Question: The picture describes a maze problem, where green is the starting position and red is the end point. Find the length of the shortest path.
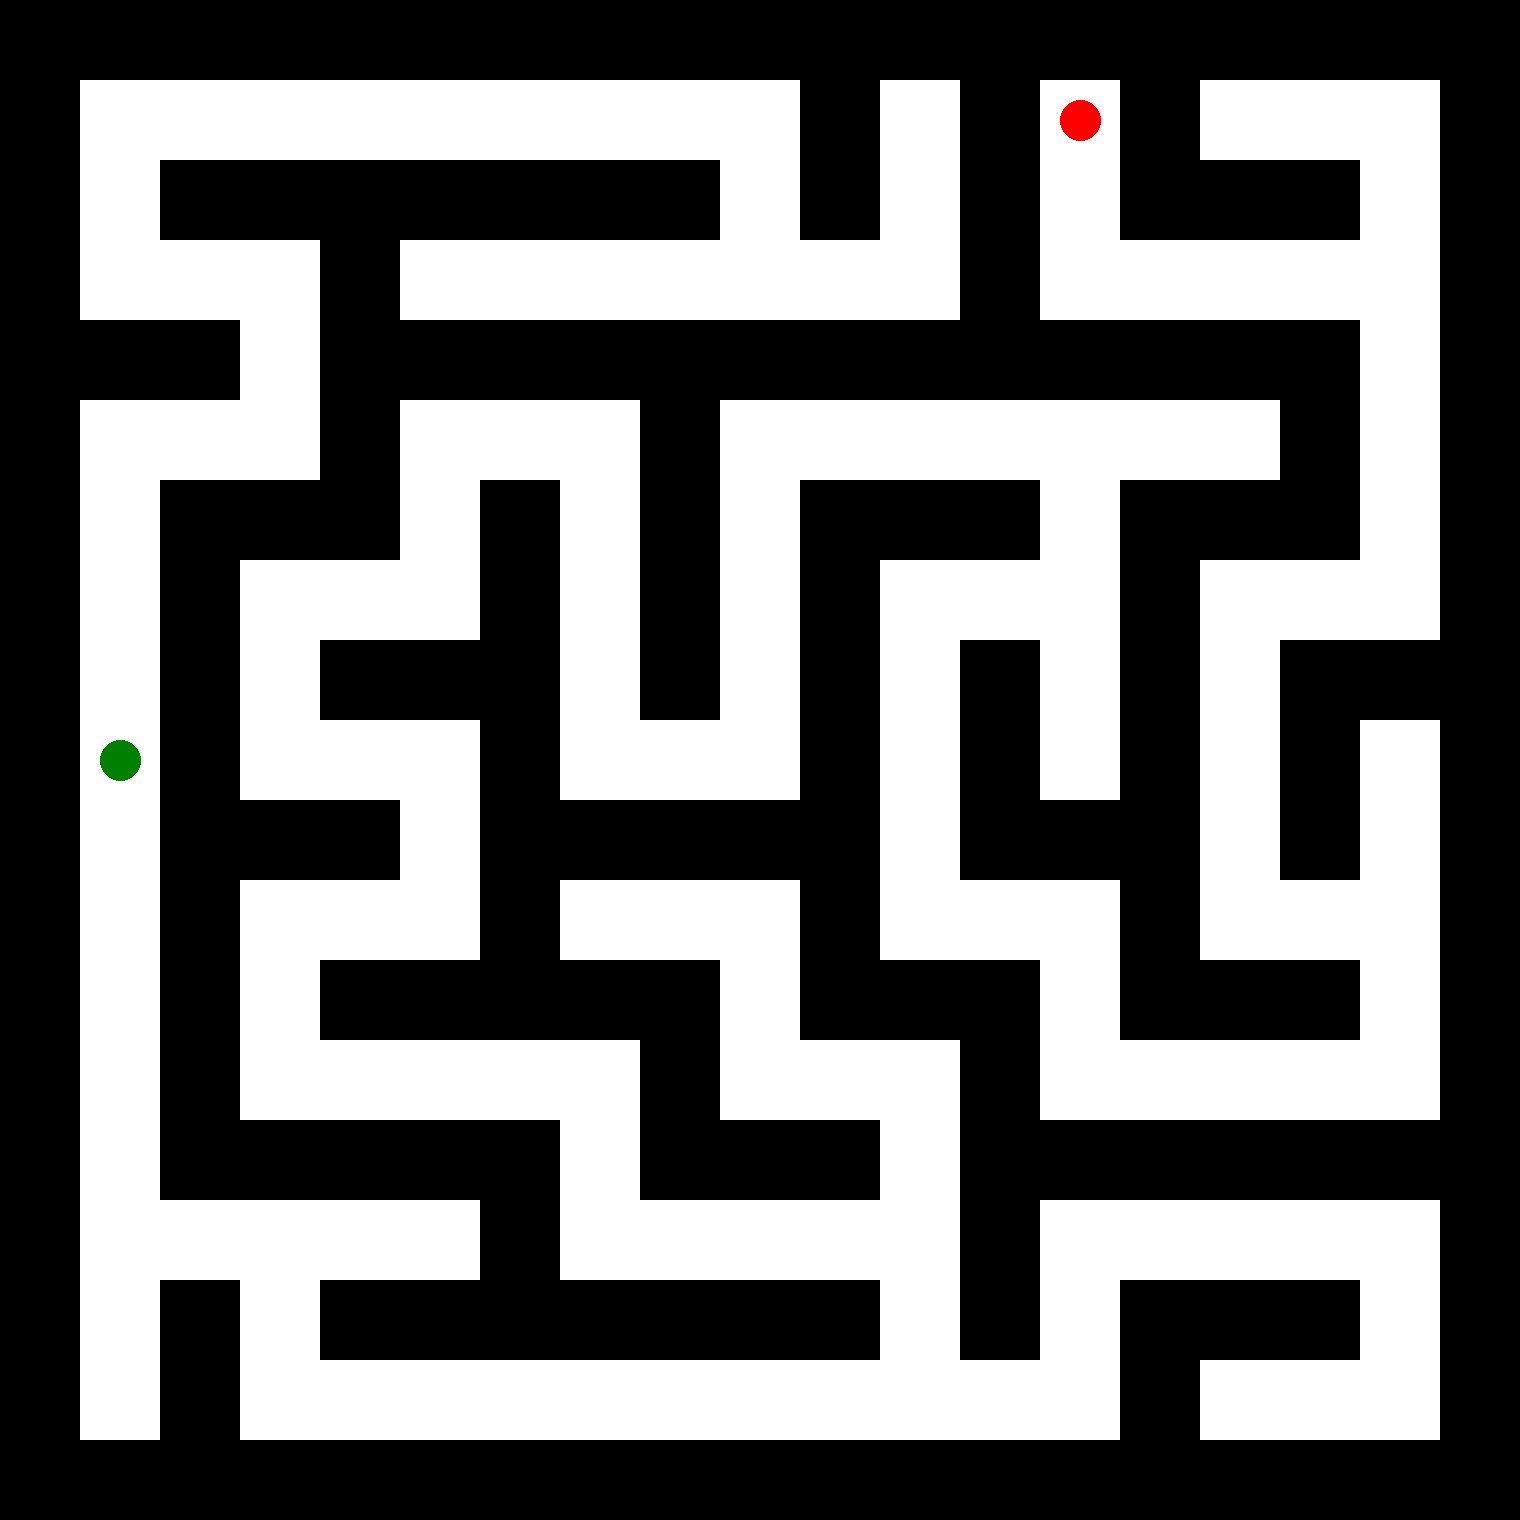
Answer: 96